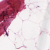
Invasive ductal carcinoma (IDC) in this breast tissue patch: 0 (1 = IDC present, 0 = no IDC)